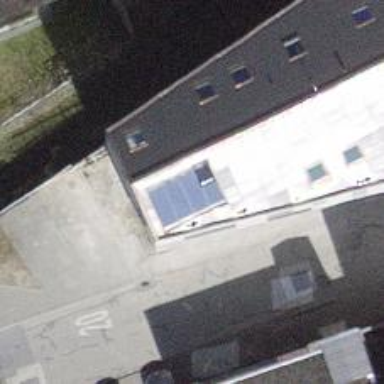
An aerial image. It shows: Solar photovoltaic panel generator.